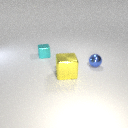
large yellow metal cube to the right of small cyan metal cube